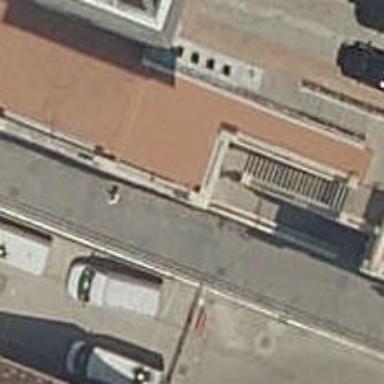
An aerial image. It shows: Set of steps on the road.